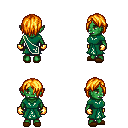
a pixel art fantasy rpg character, female body template, orc, green skin, sash dress, red pants, light blonde bangs hairstyle, gold gloves, brown slippers, four views (front, back, left, right), 2x2 character sprite sheet, small pixel art, hard edges, no anti-aliasing